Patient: sex M, age 38
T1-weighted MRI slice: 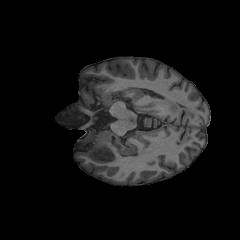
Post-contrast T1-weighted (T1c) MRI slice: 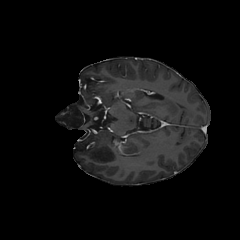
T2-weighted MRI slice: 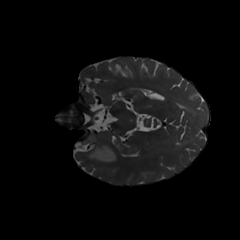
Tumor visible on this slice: yes
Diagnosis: Astrocytoma, IDH-mutant
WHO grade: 3